Question: How can I convert double value from json to DateTime. I try:
'''
double d = 1543653000000.0;
DateTime d2 = DateTime.FromOADate(d);
'''
But it doesn't work:
> System.ArgumentException: Not a legal OleAut date

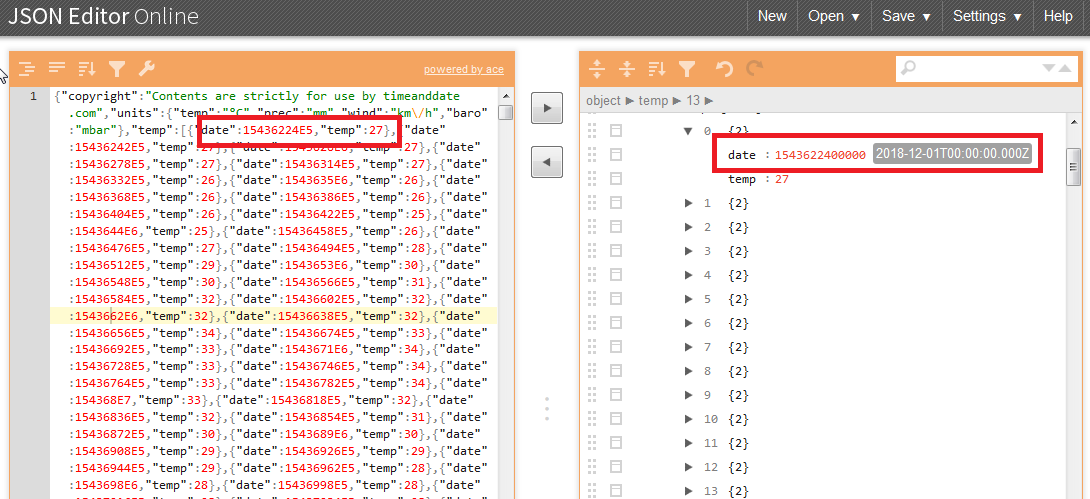
Answer: Internally FromOADate uses Method and if you check the definition, it's checking the double value range.
'''
internal static long DoubleDateToTicks(double value)
{
if (!(value < <PHONE>.0) || !(value > -657435.0))
{
throw new ArgumentException(Environment.GetResourceString("Arg_OleAutDateInvalid"));
}
long num = (long)(value * 86400000.0 + ((value >= 0.0) ? 0.5 : (-0.5)));
if (num < 0)
{
num -= num % 86400000 * 2;
}
num += 59926435200000L;
if (num < 0 || num >= 315537897600000L)
{
throw new ArgumentException(Environment.GetResourceString("Arg_OleAutDateScale"));
}
return num * 10000;
}
'''